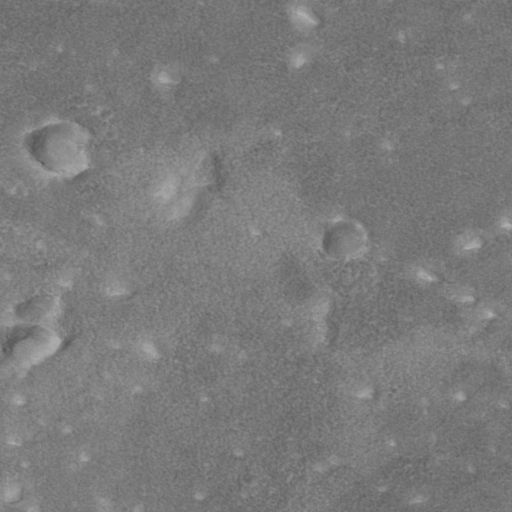
Classes present: Background